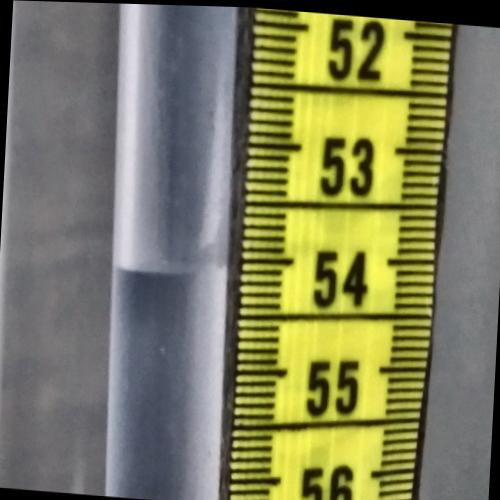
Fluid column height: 54.1 cm